Field crop: tomato
Growth stage: 2
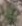
Species: solanum